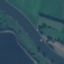
Label: River